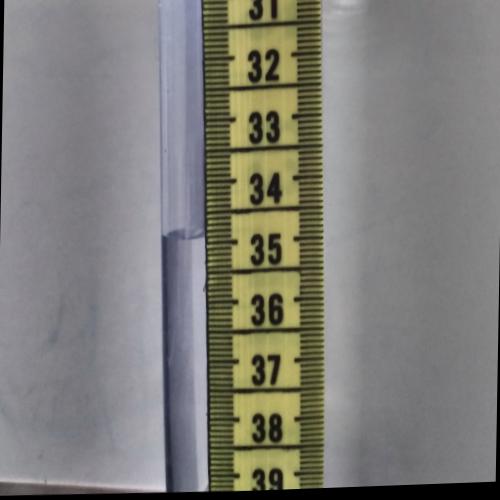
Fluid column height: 34.9 cm